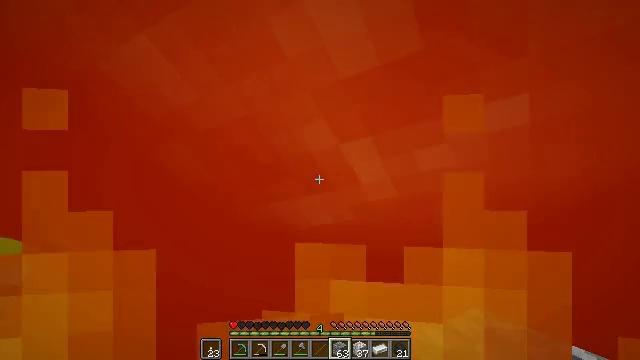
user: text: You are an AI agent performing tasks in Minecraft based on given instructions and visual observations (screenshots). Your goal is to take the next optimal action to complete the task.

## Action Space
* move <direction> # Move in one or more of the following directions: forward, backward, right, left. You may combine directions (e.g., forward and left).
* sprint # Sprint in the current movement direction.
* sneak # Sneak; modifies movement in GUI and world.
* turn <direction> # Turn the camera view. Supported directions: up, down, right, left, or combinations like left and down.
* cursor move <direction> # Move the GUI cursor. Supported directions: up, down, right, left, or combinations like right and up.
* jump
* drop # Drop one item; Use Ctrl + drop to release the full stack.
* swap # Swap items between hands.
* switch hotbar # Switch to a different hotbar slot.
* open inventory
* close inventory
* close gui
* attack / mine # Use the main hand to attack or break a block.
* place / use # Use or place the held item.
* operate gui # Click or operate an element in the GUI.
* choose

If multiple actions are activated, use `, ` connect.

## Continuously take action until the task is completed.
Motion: motion action
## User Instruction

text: Gather stone by using a pickaxe.
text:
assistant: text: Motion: jump